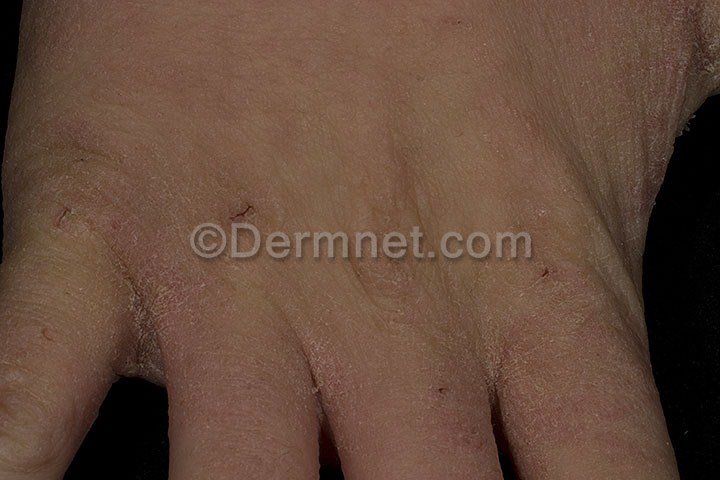
Disease: Scabies Lyme Disease and other Infestations and Bites